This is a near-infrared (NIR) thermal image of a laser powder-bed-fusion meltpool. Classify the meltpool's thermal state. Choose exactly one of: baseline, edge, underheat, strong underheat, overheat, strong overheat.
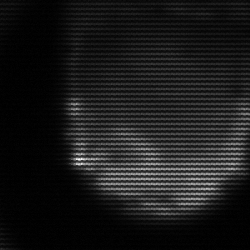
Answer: edge